Aerial crown-view tile of a tropical tree (Barro Colorado Island, Panama), acquired 20241112:
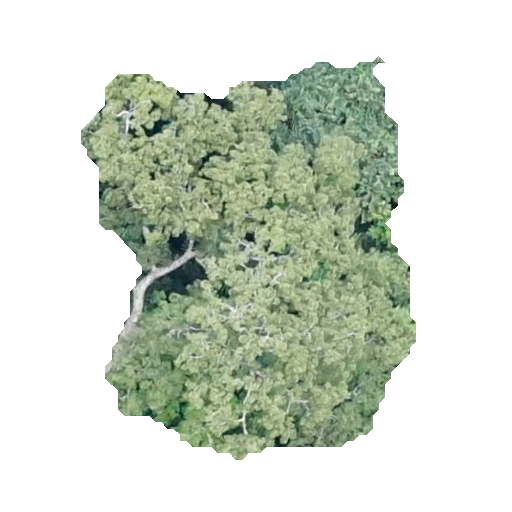
Species: Ceiba pentandra
GBIF accepted scientific name: Ceiba pentandra
Crown area: 157.624 m²